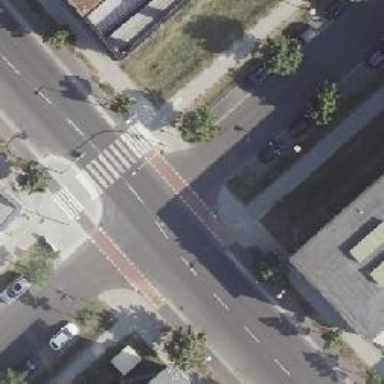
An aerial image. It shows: Asphalt footpath with unmarked crossing.